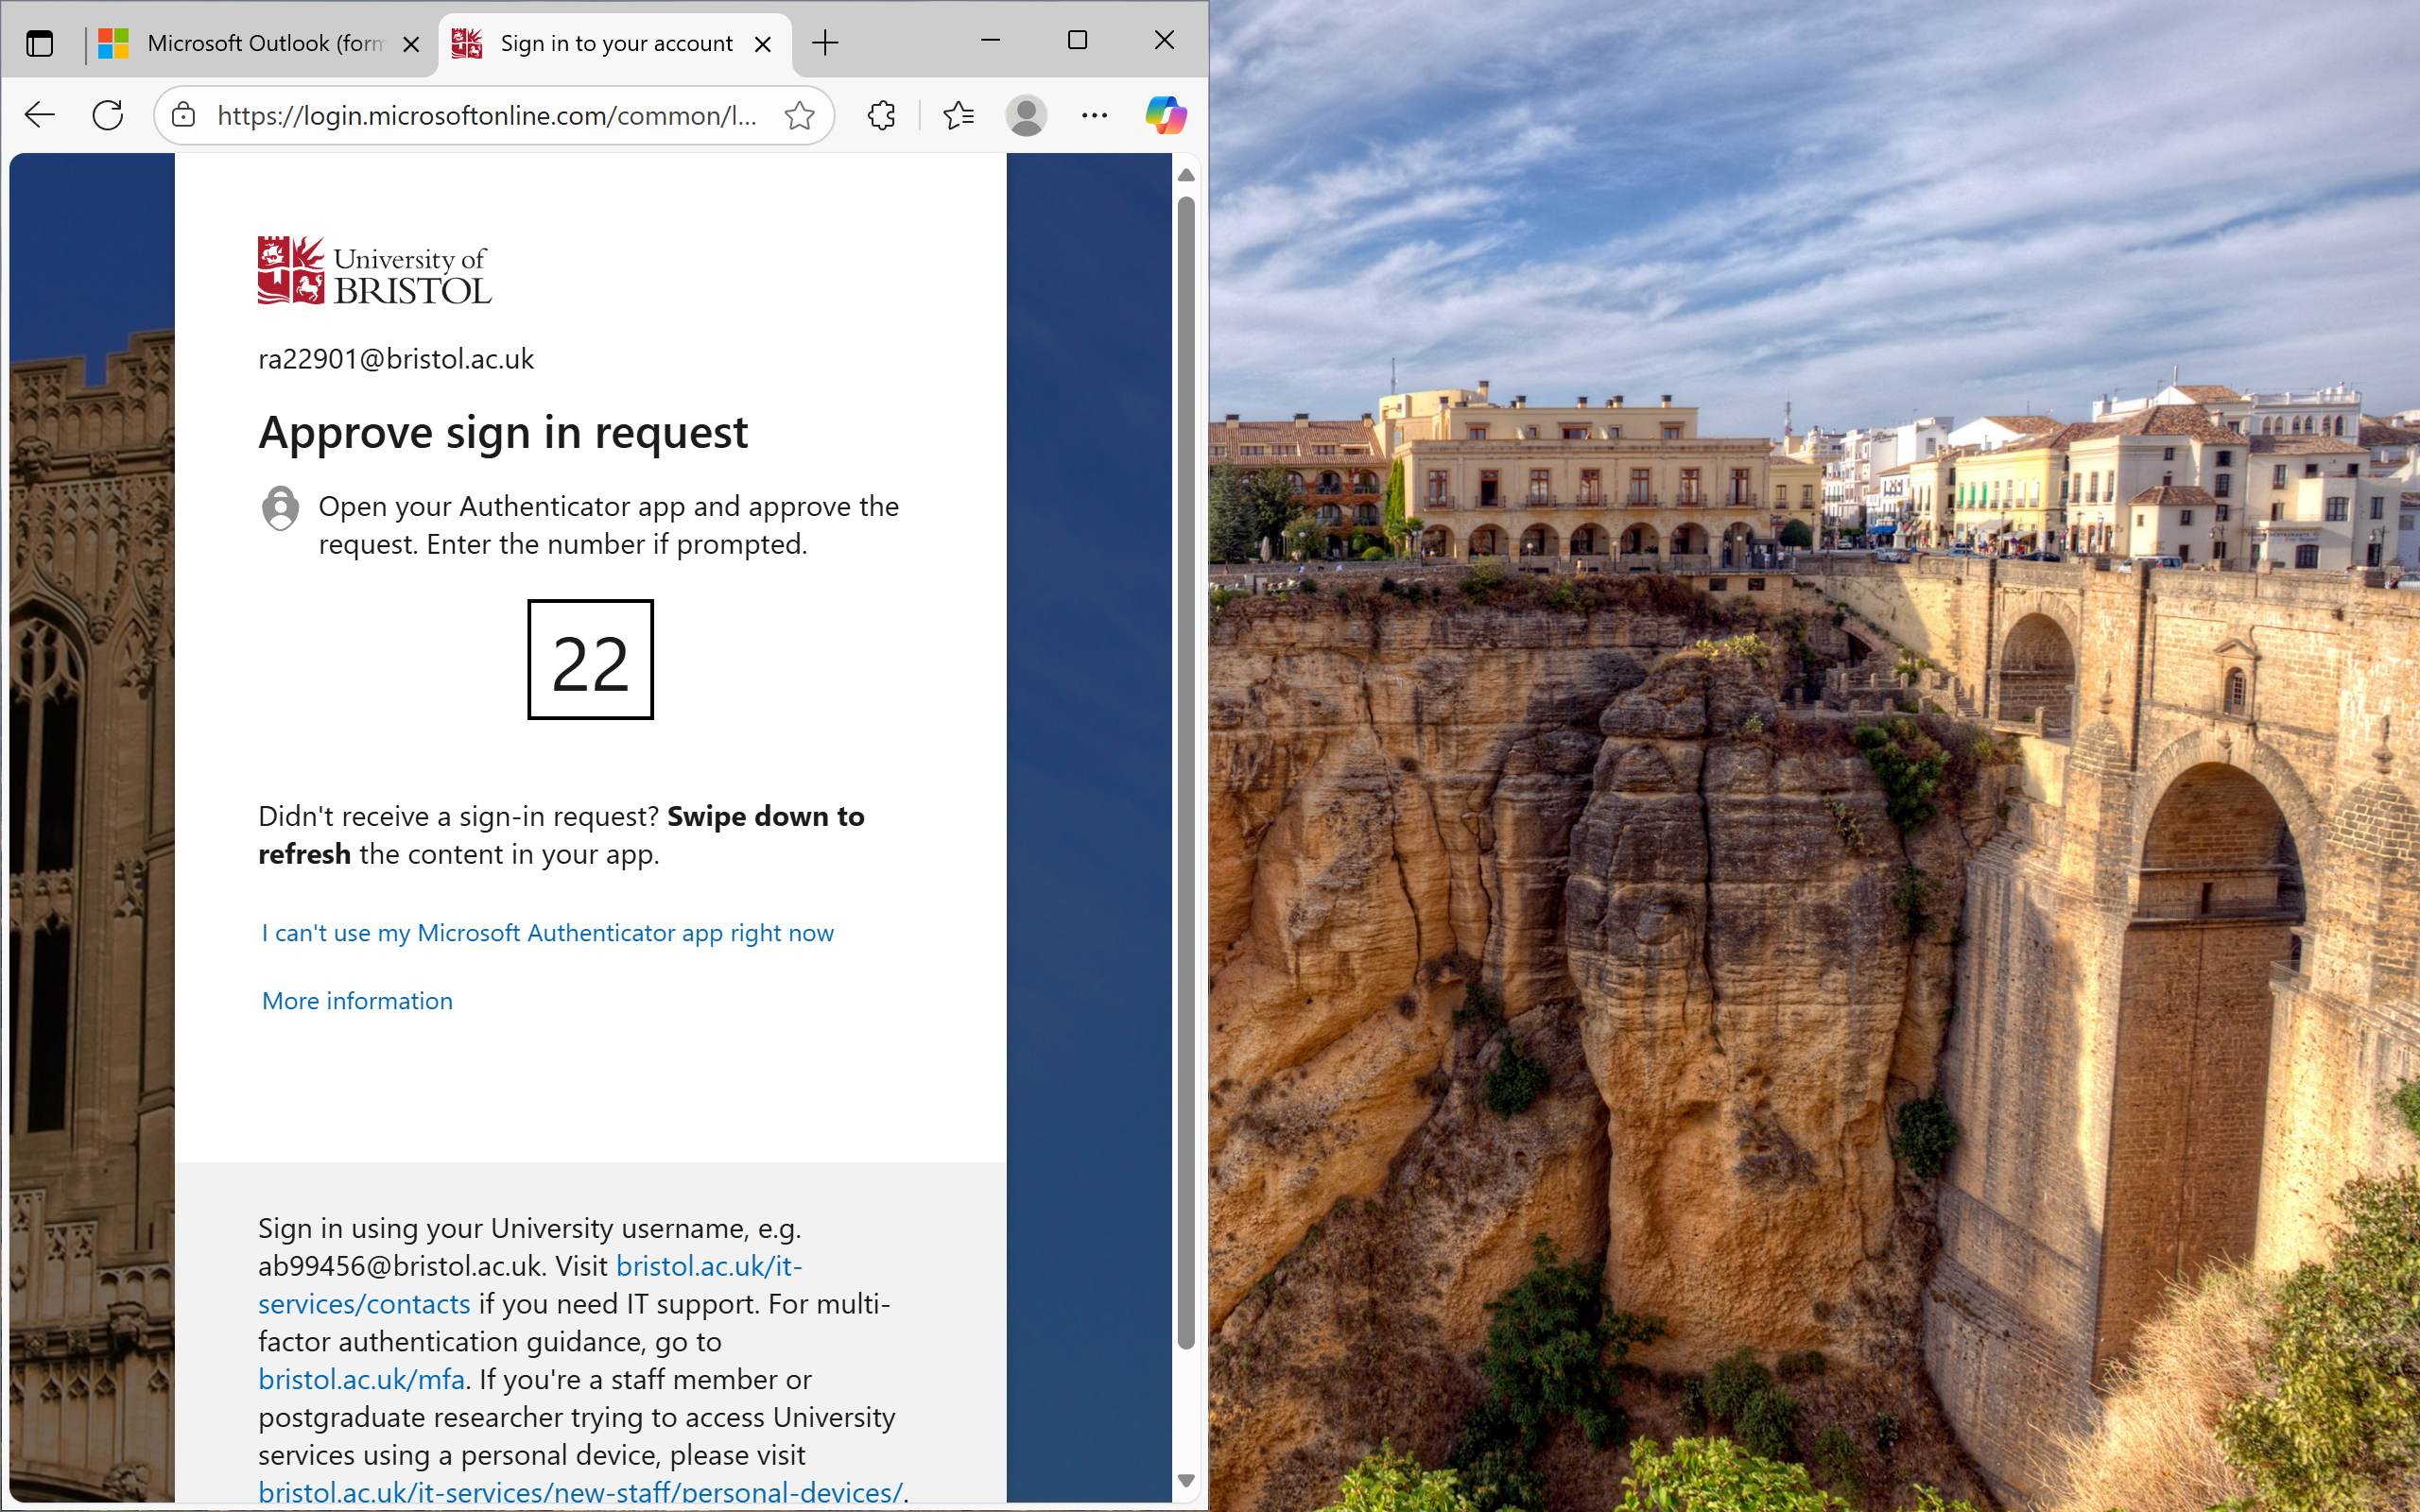
UI elements on screen:
"Desktop - window"
"Sign in to your account - window"
"System - menu bar - Contains commands to manipulate the window"
"System - menu item"
"title bar - value: Sign in to your account"
"Minimise - button - Moves the window out of the way"
"Maximise - button - Makes the window full screen"
"Close - button - Closes the window"
"Microsoft Outlook (formerly Hotmail): Free email and calendar | Microsoft 365 - window"
"System - menu bar - Contains commands to manipulate the window"
"System - menu item"
"title bar"
"Minimise - button - Moves the window out of the way"
"Maximise - button - Makes the window full screen"
"Close - button - Closes the window"
"window"
"Taskbar - pane"
"pane"
"Running applications - pane"
"window"
"UI element"
"window"
"UI element"